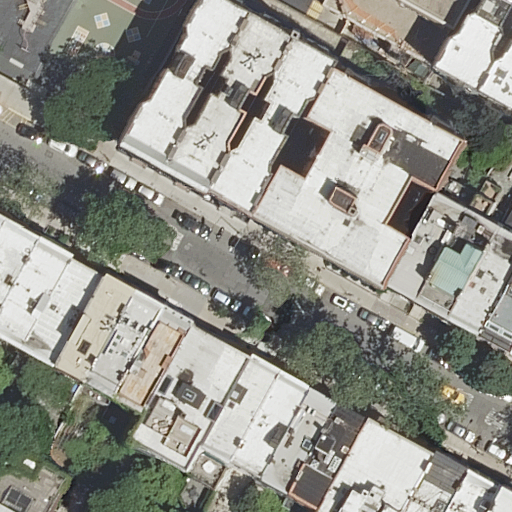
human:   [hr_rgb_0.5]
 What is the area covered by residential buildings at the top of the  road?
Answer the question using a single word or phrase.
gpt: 1153m2

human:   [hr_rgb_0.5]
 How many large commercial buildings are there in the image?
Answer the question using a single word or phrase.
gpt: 0

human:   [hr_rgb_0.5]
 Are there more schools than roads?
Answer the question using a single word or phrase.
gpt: no

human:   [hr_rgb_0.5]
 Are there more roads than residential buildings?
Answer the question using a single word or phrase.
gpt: no

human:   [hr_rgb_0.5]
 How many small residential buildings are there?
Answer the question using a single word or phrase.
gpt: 8

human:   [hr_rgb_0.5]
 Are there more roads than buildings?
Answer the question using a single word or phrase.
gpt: no

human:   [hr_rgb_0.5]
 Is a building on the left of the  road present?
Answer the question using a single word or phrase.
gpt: yes

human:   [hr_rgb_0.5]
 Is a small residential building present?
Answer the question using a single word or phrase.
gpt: yes

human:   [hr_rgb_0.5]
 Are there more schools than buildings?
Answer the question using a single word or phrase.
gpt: no

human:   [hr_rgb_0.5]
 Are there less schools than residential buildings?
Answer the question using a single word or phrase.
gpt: yes

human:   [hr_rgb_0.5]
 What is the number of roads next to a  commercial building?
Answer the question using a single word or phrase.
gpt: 0

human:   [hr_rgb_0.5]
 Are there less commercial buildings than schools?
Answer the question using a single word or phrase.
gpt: yes

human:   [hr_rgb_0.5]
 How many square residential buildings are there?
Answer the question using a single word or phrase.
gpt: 0

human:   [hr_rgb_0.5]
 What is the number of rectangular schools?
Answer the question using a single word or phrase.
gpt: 1

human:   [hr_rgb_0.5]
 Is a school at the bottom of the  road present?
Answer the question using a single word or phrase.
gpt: no

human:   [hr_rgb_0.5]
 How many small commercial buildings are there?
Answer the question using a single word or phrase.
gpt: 0

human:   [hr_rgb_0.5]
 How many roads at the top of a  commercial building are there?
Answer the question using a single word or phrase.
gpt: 0

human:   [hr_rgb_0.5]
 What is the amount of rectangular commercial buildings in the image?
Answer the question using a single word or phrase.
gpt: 0

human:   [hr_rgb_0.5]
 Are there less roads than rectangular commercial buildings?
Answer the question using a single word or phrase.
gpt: no

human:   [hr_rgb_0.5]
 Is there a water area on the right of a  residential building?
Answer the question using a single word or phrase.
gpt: no

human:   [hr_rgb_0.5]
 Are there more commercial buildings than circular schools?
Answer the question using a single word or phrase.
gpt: no

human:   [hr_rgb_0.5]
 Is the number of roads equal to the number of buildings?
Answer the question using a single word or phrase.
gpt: no

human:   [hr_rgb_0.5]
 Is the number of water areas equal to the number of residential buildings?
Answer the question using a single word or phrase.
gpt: no

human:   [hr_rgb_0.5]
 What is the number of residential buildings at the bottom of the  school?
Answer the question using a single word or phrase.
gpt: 28

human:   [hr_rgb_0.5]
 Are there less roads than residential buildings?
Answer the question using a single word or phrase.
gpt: yes

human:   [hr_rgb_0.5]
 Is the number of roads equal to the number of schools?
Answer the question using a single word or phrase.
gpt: yes

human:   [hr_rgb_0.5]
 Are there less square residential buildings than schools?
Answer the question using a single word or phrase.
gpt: yes

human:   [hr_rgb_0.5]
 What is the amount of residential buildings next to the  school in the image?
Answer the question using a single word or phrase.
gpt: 28

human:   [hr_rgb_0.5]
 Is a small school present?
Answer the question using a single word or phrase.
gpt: yes

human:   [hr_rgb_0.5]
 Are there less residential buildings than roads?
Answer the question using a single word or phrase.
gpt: no

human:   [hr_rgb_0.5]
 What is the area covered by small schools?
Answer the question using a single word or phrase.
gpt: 32m2

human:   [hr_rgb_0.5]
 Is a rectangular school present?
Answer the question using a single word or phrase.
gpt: yes

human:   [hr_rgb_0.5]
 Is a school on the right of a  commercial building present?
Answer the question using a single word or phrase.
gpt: no

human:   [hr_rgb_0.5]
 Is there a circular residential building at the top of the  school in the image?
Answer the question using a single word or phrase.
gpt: no

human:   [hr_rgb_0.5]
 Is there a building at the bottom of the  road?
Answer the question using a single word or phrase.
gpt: yes

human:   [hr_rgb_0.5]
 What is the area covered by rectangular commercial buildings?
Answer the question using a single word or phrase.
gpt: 0m2